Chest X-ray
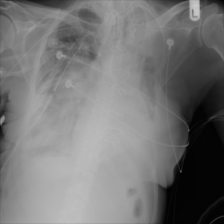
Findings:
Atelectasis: negative
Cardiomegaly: negative
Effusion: negative
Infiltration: negative
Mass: negative
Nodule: negative
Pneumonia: negative
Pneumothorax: negative
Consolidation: negative
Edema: negative
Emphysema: negative
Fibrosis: negative
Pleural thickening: negative
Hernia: negative